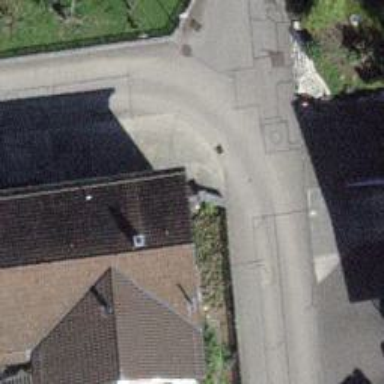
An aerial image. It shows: Post box.